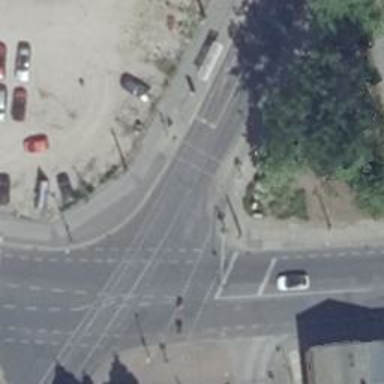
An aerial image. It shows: Pedestrian crossing controlled by traffic signals.